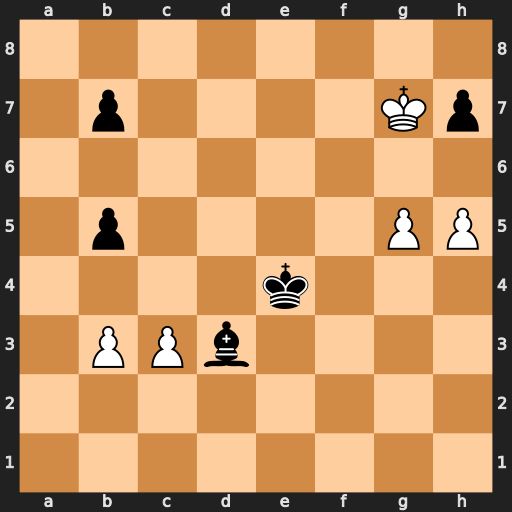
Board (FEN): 8/1p4Kp/8/1p4PP/4k3/1PPb4/8/8
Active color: w
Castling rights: -
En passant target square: -
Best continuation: g6 hxg6 h6 g5 h7